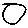
Label: circle